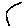
Label: moon